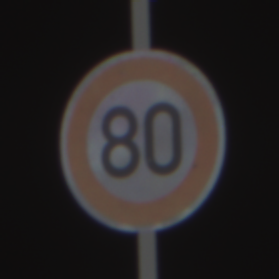
Verkehrszeichen: Geschwindigkeit80
Umgebung: Outdoor, Urban
Tageszeit: SunriseSunset
Wetter: PartlyCloudy
Licht: Natural
Jahreszeit: NotSpecified
Kontrast: LowContrast